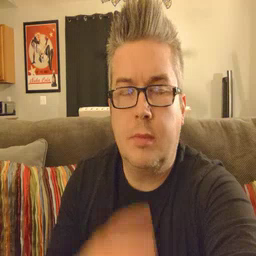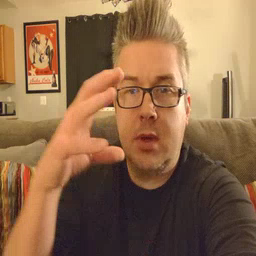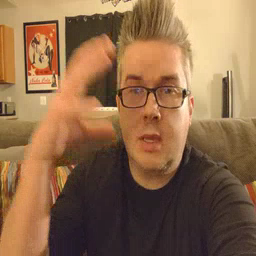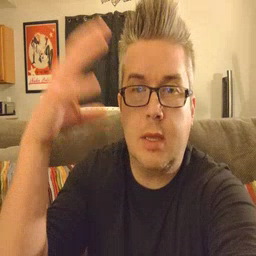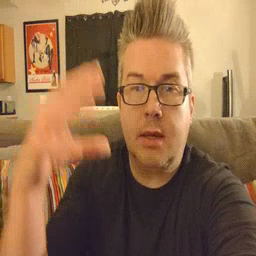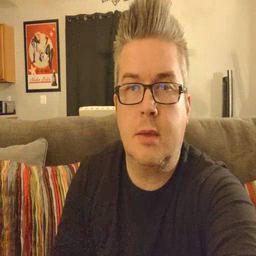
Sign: cloud